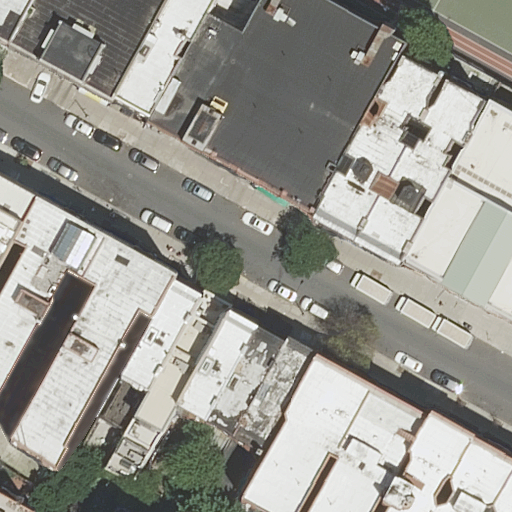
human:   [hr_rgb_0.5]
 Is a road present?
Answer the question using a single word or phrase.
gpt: yes

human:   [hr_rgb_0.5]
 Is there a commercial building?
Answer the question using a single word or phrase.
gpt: no

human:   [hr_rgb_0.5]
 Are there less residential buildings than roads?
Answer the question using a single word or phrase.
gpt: no

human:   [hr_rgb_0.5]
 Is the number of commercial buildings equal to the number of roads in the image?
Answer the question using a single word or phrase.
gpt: no

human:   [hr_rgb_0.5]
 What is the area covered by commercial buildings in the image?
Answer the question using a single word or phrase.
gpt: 0m2

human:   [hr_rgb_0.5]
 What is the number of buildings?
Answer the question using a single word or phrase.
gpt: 18

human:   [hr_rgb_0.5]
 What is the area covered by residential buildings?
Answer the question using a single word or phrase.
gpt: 6125m2

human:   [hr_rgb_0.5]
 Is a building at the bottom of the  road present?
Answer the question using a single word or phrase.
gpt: yes

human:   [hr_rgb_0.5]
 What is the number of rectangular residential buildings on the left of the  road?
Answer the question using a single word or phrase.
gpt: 6

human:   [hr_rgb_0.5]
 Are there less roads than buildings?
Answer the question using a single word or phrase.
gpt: yes

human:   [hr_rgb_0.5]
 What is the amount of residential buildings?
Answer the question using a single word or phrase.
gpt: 18

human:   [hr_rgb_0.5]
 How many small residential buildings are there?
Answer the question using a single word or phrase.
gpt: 3

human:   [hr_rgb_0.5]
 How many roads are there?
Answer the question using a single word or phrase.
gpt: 1

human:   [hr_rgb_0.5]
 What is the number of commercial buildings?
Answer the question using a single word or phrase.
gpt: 0

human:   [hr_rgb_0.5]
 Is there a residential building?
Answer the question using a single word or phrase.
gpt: yes

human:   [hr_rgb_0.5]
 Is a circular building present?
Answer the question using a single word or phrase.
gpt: no

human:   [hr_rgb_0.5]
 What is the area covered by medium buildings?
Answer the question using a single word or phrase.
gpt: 2840m2

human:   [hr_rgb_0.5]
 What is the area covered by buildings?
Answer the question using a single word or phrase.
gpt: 6125m2

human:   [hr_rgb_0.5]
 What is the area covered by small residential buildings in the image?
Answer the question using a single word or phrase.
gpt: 113m2

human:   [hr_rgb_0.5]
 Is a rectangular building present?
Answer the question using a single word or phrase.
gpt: yes

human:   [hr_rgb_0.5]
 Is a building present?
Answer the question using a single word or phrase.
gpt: yes

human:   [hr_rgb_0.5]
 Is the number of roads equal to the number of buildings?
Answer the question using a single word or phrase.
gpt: no

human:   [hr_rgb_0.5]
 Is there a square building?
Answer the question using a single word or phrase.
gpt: no

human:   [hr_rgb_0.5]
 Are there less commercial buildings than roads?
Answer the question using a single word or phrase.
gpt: yes

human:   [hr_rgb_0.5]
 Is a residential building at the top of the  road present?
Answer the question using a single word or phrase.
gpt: yes

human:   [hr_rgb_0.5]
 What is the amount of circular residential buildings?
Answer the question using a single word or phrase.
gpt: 0

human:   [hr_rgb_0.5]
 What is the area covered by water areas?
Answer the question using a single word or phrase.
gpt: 0m2

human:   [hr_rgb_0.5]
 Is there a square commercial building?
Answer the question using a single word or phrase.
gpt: no

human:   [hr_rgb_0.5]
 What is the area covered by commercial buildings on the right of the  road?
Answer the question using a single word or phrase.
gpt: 0m2

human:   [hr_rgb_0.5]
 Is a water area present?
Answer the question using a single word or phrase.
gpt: no

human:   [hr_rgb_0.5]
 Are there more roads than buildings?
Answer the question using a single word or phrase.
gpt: no

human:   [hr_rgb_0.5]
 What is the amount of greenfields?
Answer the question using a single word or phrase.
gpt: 0

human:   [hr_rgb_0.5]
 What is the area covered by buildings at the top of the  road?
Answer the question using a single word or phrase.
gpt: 2300m2

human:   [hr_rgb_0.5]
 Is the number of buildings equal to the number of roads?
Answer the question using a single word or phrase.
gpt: no

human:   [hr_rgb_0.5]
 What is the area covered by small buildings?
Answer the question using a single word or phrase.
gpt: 113m2

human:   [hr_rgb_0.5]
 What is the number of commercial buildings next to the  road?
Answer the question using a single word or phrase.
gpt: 0

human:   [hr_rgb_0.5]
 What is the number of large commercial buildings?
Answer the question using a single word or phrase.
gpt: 0

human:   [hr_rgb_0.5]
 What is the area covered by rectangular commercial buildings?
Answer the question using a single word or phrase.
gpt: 0m2

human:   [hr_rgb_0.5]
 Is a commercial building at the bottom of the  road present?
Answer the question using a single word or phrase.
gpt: no

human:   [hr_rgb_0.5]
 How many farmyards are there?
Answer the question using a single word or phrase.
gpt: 0

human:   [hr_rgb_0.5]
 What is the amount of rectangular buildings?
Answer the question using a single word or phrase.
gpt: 9

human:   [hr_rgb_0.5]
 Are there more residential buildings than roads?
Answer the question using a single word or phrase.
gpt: yes

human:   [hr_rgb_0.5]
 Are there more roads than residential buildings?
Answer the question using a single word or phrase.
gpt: no

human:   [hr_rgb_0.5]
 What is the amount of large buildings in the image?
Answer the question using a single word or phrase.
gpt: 4

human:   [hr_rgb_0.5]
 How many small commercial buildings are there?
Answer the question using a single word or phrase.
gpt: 0

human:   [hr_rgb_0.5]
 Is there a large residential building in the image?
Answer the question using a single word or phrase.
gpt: yes

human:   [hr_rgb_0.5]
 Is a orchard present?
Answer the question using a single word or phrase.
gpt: no

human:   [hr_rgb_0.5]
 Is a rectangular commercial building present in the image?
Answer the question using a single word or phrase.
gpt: no

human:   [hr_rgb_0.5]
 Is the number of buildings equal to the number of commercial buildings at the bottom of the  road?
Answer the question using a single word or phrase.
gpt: no

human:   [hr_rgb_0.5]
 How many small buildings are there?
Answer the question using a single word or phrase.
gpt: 3

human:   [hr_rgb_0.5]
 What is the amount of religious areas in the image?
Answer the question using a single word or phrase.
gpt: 0

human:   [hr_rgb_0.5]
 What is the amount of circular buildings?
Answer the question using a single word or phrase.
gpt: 0

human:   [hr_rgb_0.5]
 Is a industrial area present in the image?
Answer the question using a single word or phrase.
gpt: no

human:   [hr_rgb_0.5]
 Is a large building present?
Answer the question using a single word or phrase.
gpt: yes

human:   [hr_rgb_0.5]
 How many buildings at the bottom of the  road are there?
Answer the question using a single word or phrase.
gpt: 7

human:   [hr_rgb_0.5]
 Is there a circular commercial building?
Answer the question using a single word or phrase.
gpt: no

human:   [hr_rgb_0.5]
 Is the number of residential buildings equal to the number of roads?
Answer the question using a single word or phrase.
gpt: no

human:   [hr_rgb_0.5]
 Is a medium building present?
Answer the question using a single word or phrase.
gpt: yes

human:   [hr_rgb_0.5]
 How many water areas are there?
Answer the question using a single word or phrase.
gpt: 0

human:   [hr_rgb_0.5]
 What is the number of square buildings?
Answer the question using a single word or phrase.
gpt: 0

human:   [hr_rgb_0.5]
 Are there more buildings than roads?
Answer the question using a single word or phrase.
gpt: yes

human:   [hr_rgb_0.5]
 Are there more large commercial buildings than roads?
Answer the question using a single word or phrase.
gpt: no

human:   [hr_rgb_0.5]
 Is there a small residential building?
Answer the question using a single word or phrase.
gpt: yes

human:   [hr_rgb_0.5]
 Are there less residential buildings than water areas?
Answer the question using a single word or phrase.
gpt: no